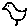
Label: bird